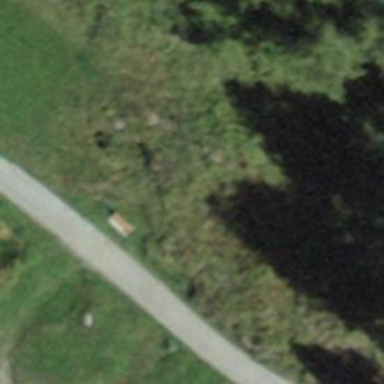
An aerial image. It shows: Bench for seating.